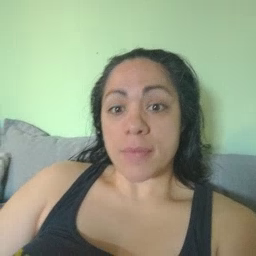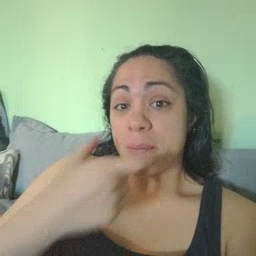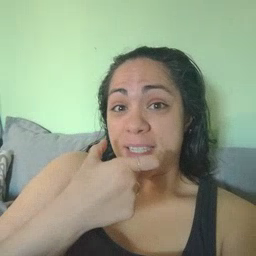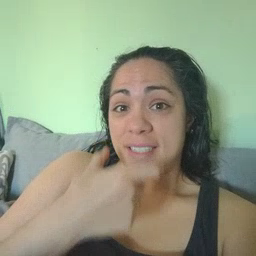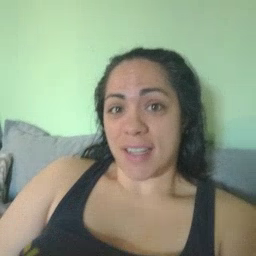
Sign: pizza